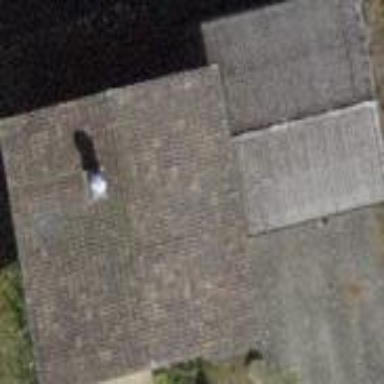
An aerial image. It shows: Building with tiled roof.